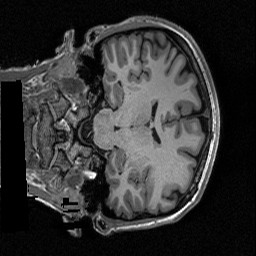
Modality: T1w
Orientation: coronal